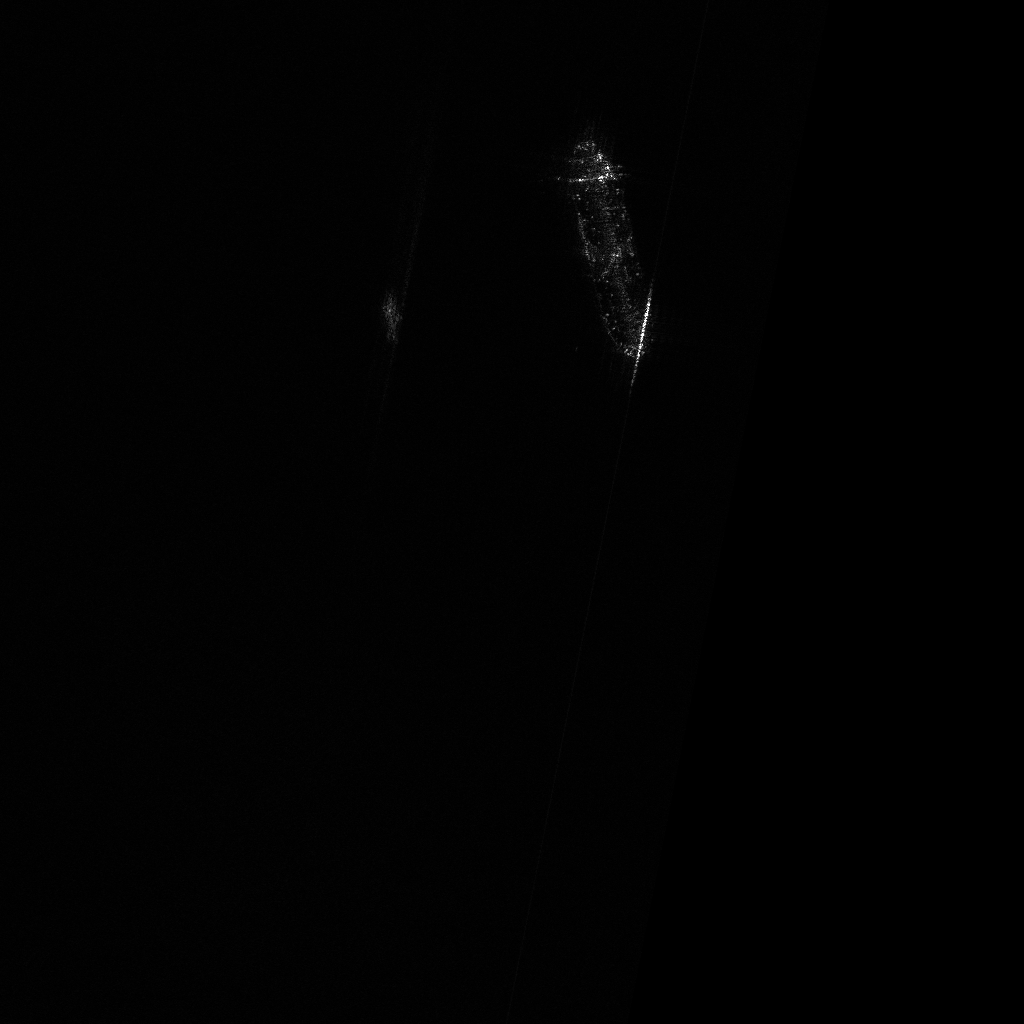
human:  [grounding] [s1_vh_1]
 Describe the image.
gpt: In the satellite image, there is  <ref>1 large ore-oil </ref> <box>[[48, 21, 70, 26, 74]]</box> located at top,  <ref>1 medium container </ref> <box>[[36, 29, 40, 32, 90]]</box> located at center.